Interaction volume radius: 5 \u00c5
Interaction volume height: 45 \u00c5
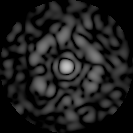
Disorder parameter: 0.7941